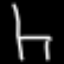
Label: chair